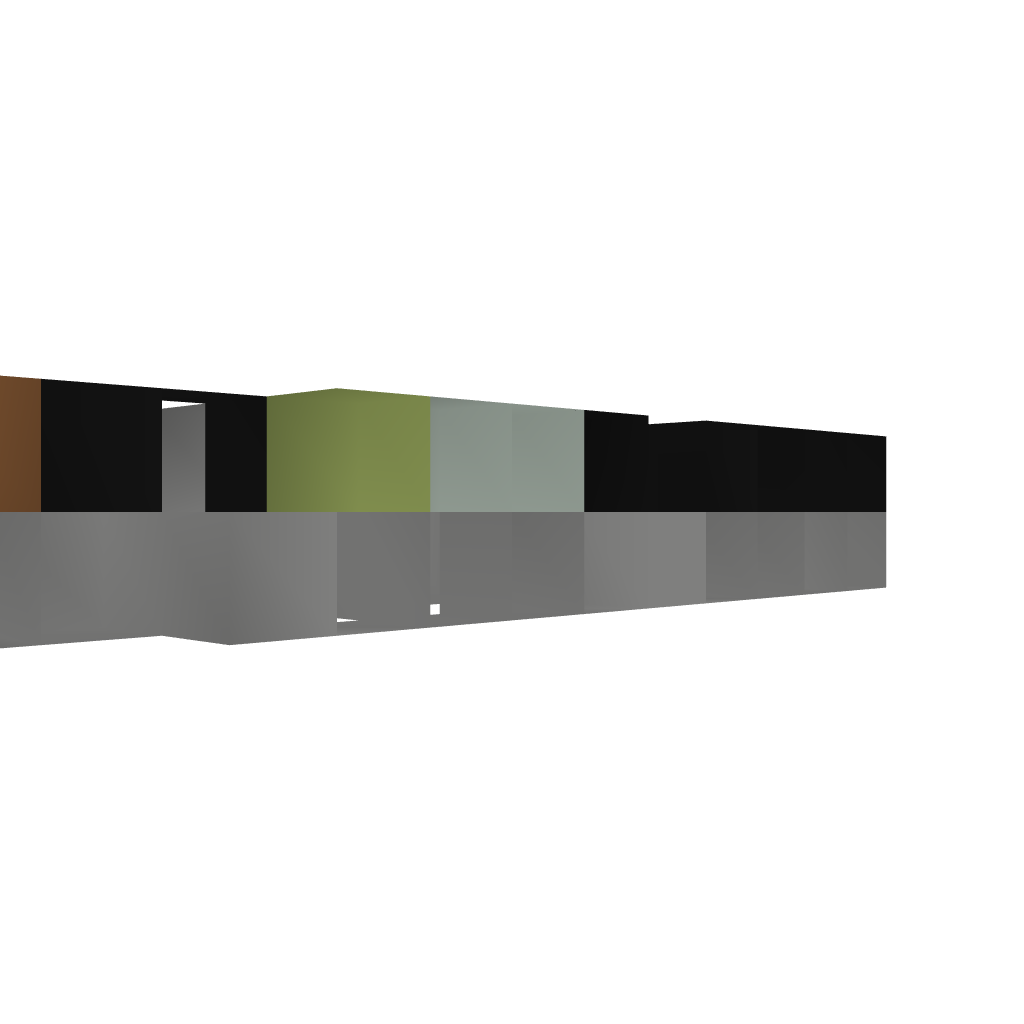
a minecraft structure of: Dusk to Dawn Switch with Override